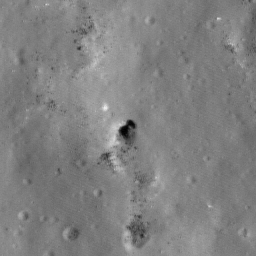
Pit: Lalande 1
Host crater: Lalande
Host type: impact_melt
Lunar coordinates: latitude -4.458, longitude 351.467